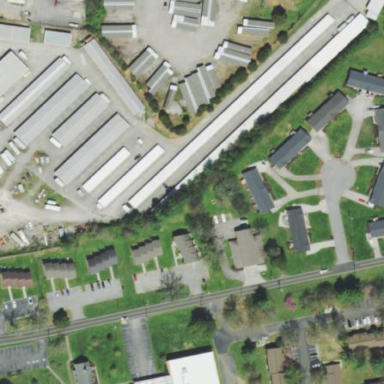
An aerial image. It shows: Storage rental shop.